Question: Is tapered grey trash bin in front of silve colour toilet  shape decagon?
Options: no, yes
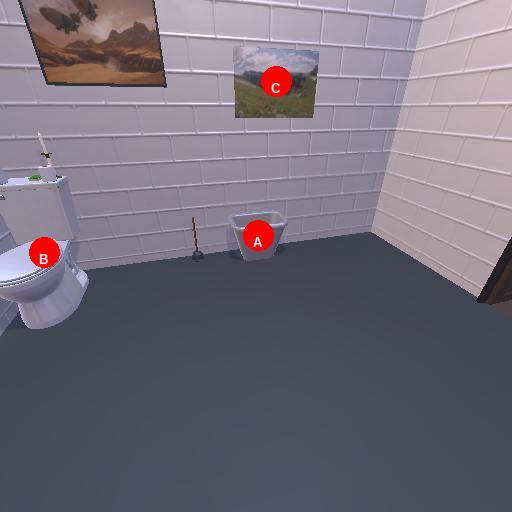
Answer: no